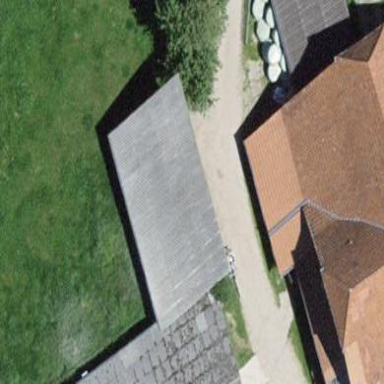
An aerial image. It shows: Barn.